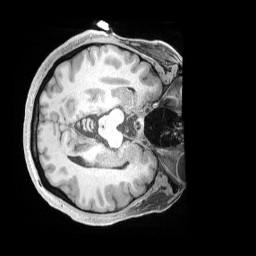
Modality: T1w
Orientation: axial
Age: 38
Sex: male
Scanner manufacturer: siemens
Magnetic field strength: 3 T
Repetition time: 2 s
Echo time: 0.00211 s